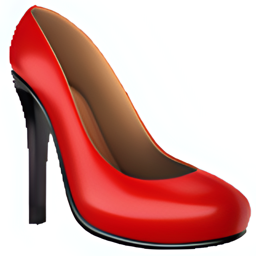
Name: high heeled shoe
Emoji: 👠
Group: Objects
Sub-group: clothing